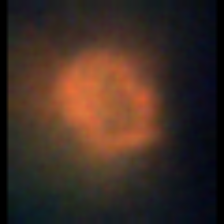
Taxon: Ciliates
Group: Other